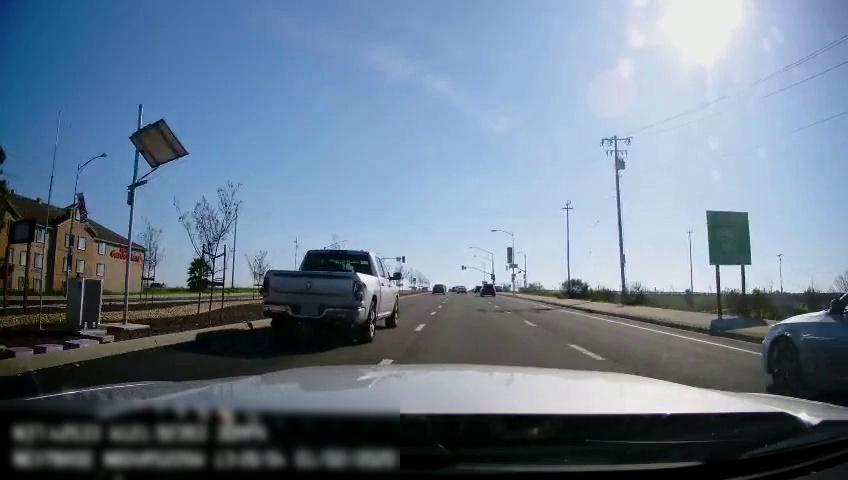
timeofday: Day
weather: Sunny
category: Drivable Space
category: Drivable Space
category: Vehicles | Car
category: Vehicles | Car
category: Vehicles | Car
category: Vehicles | Car
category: Vehicles | Truck
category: Lanes | Alternate Lane
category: Lanes | Current Lane
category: Lanes | Current Lane
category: Traffic | Signs